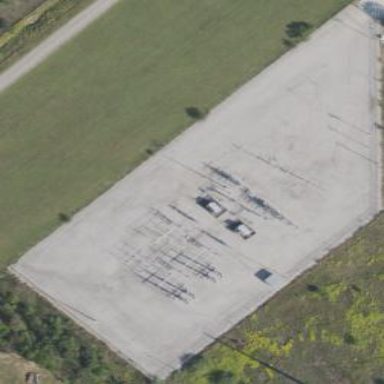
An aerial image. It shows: Outdoor distribution substation.